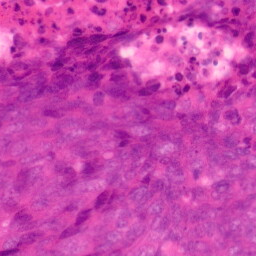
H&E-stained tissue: Colon